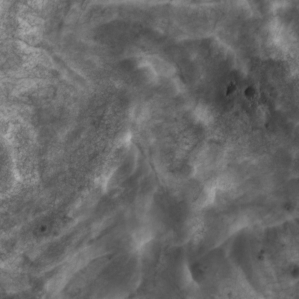
Label: non_frost